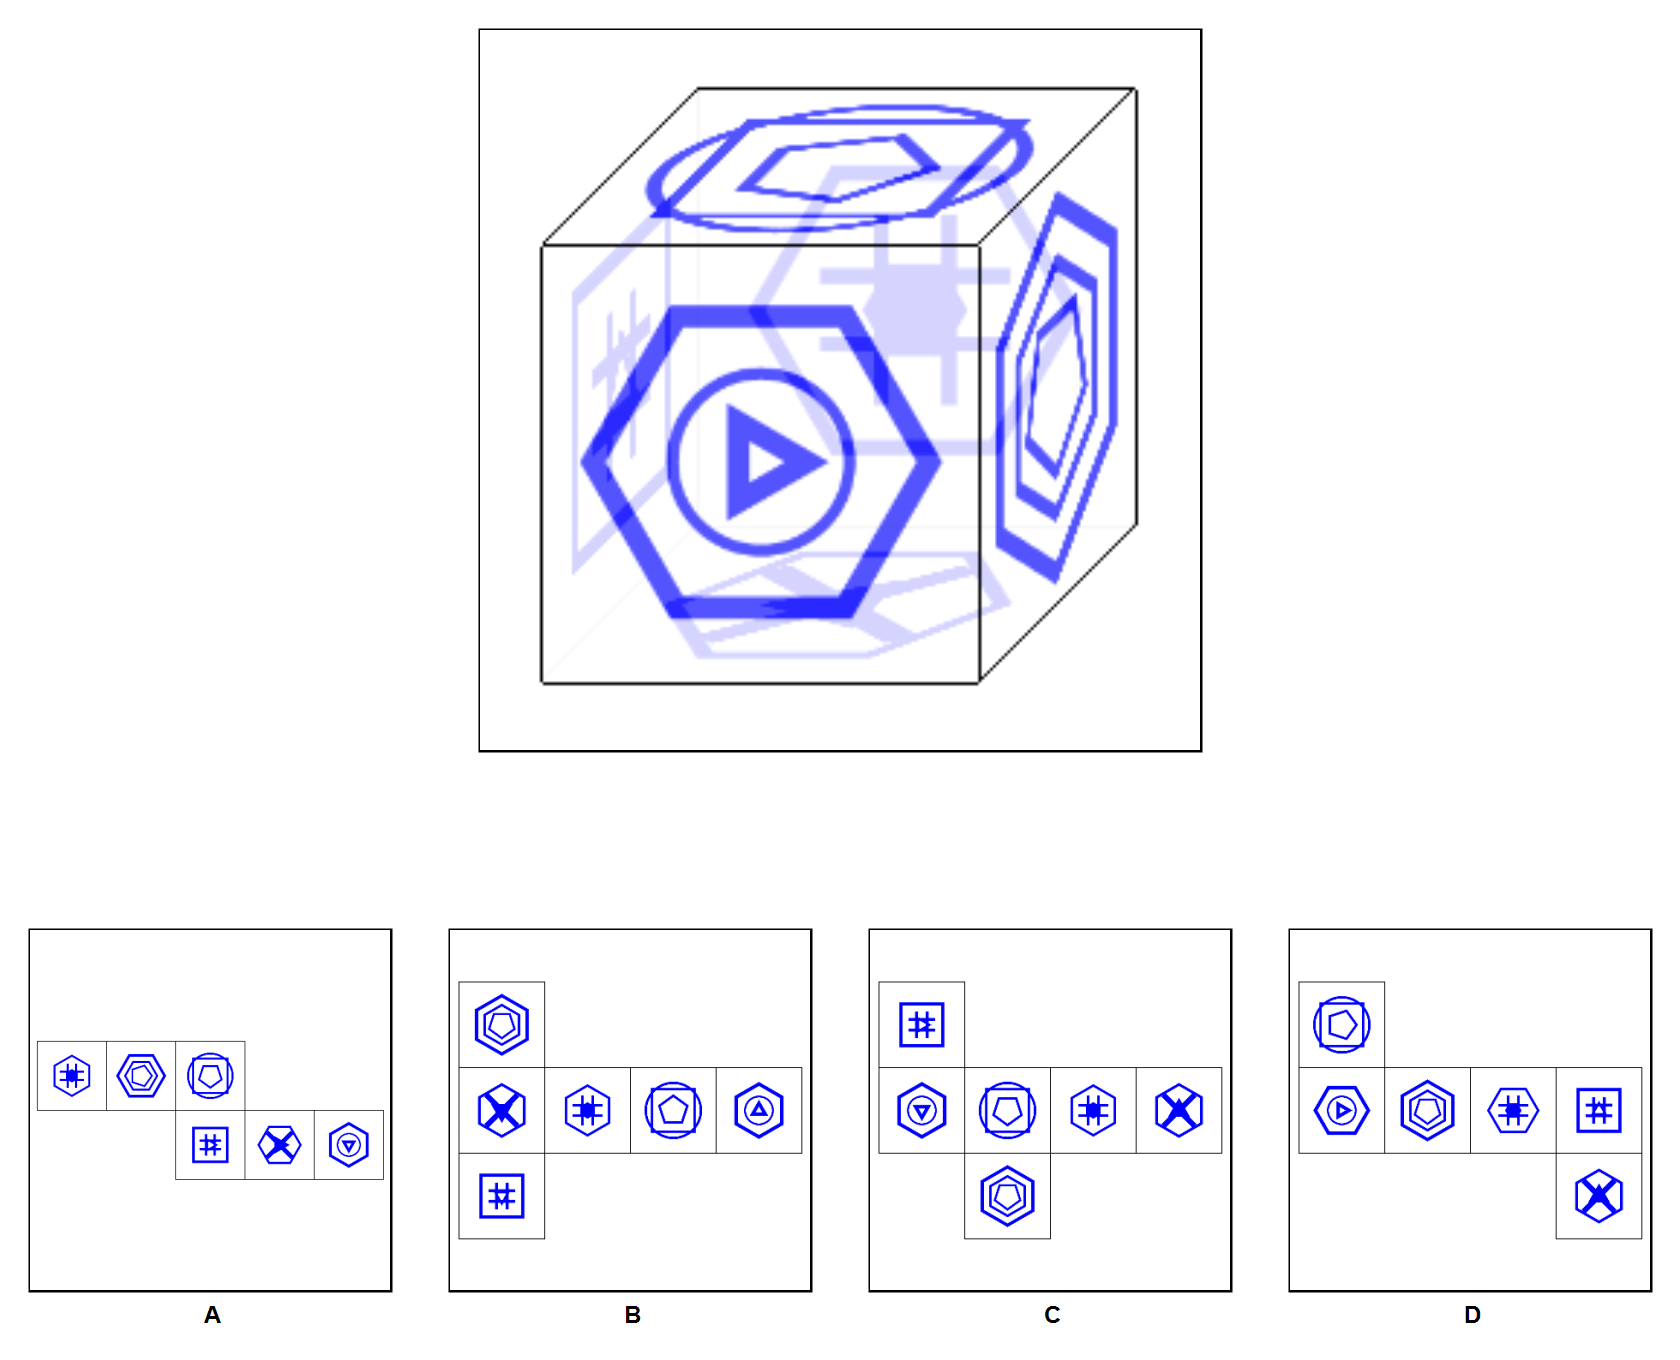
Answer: A